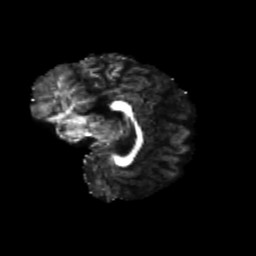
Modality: FA
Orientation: sagittal
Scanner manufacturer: siemens
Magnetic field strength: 3 T
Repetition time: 4.16 s
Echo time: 0.0806 s